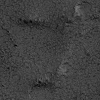
Atmospheric dust classification: not_dusty